Field crop: maize
Growth stage: 2
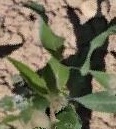
Species: maize